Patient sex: M
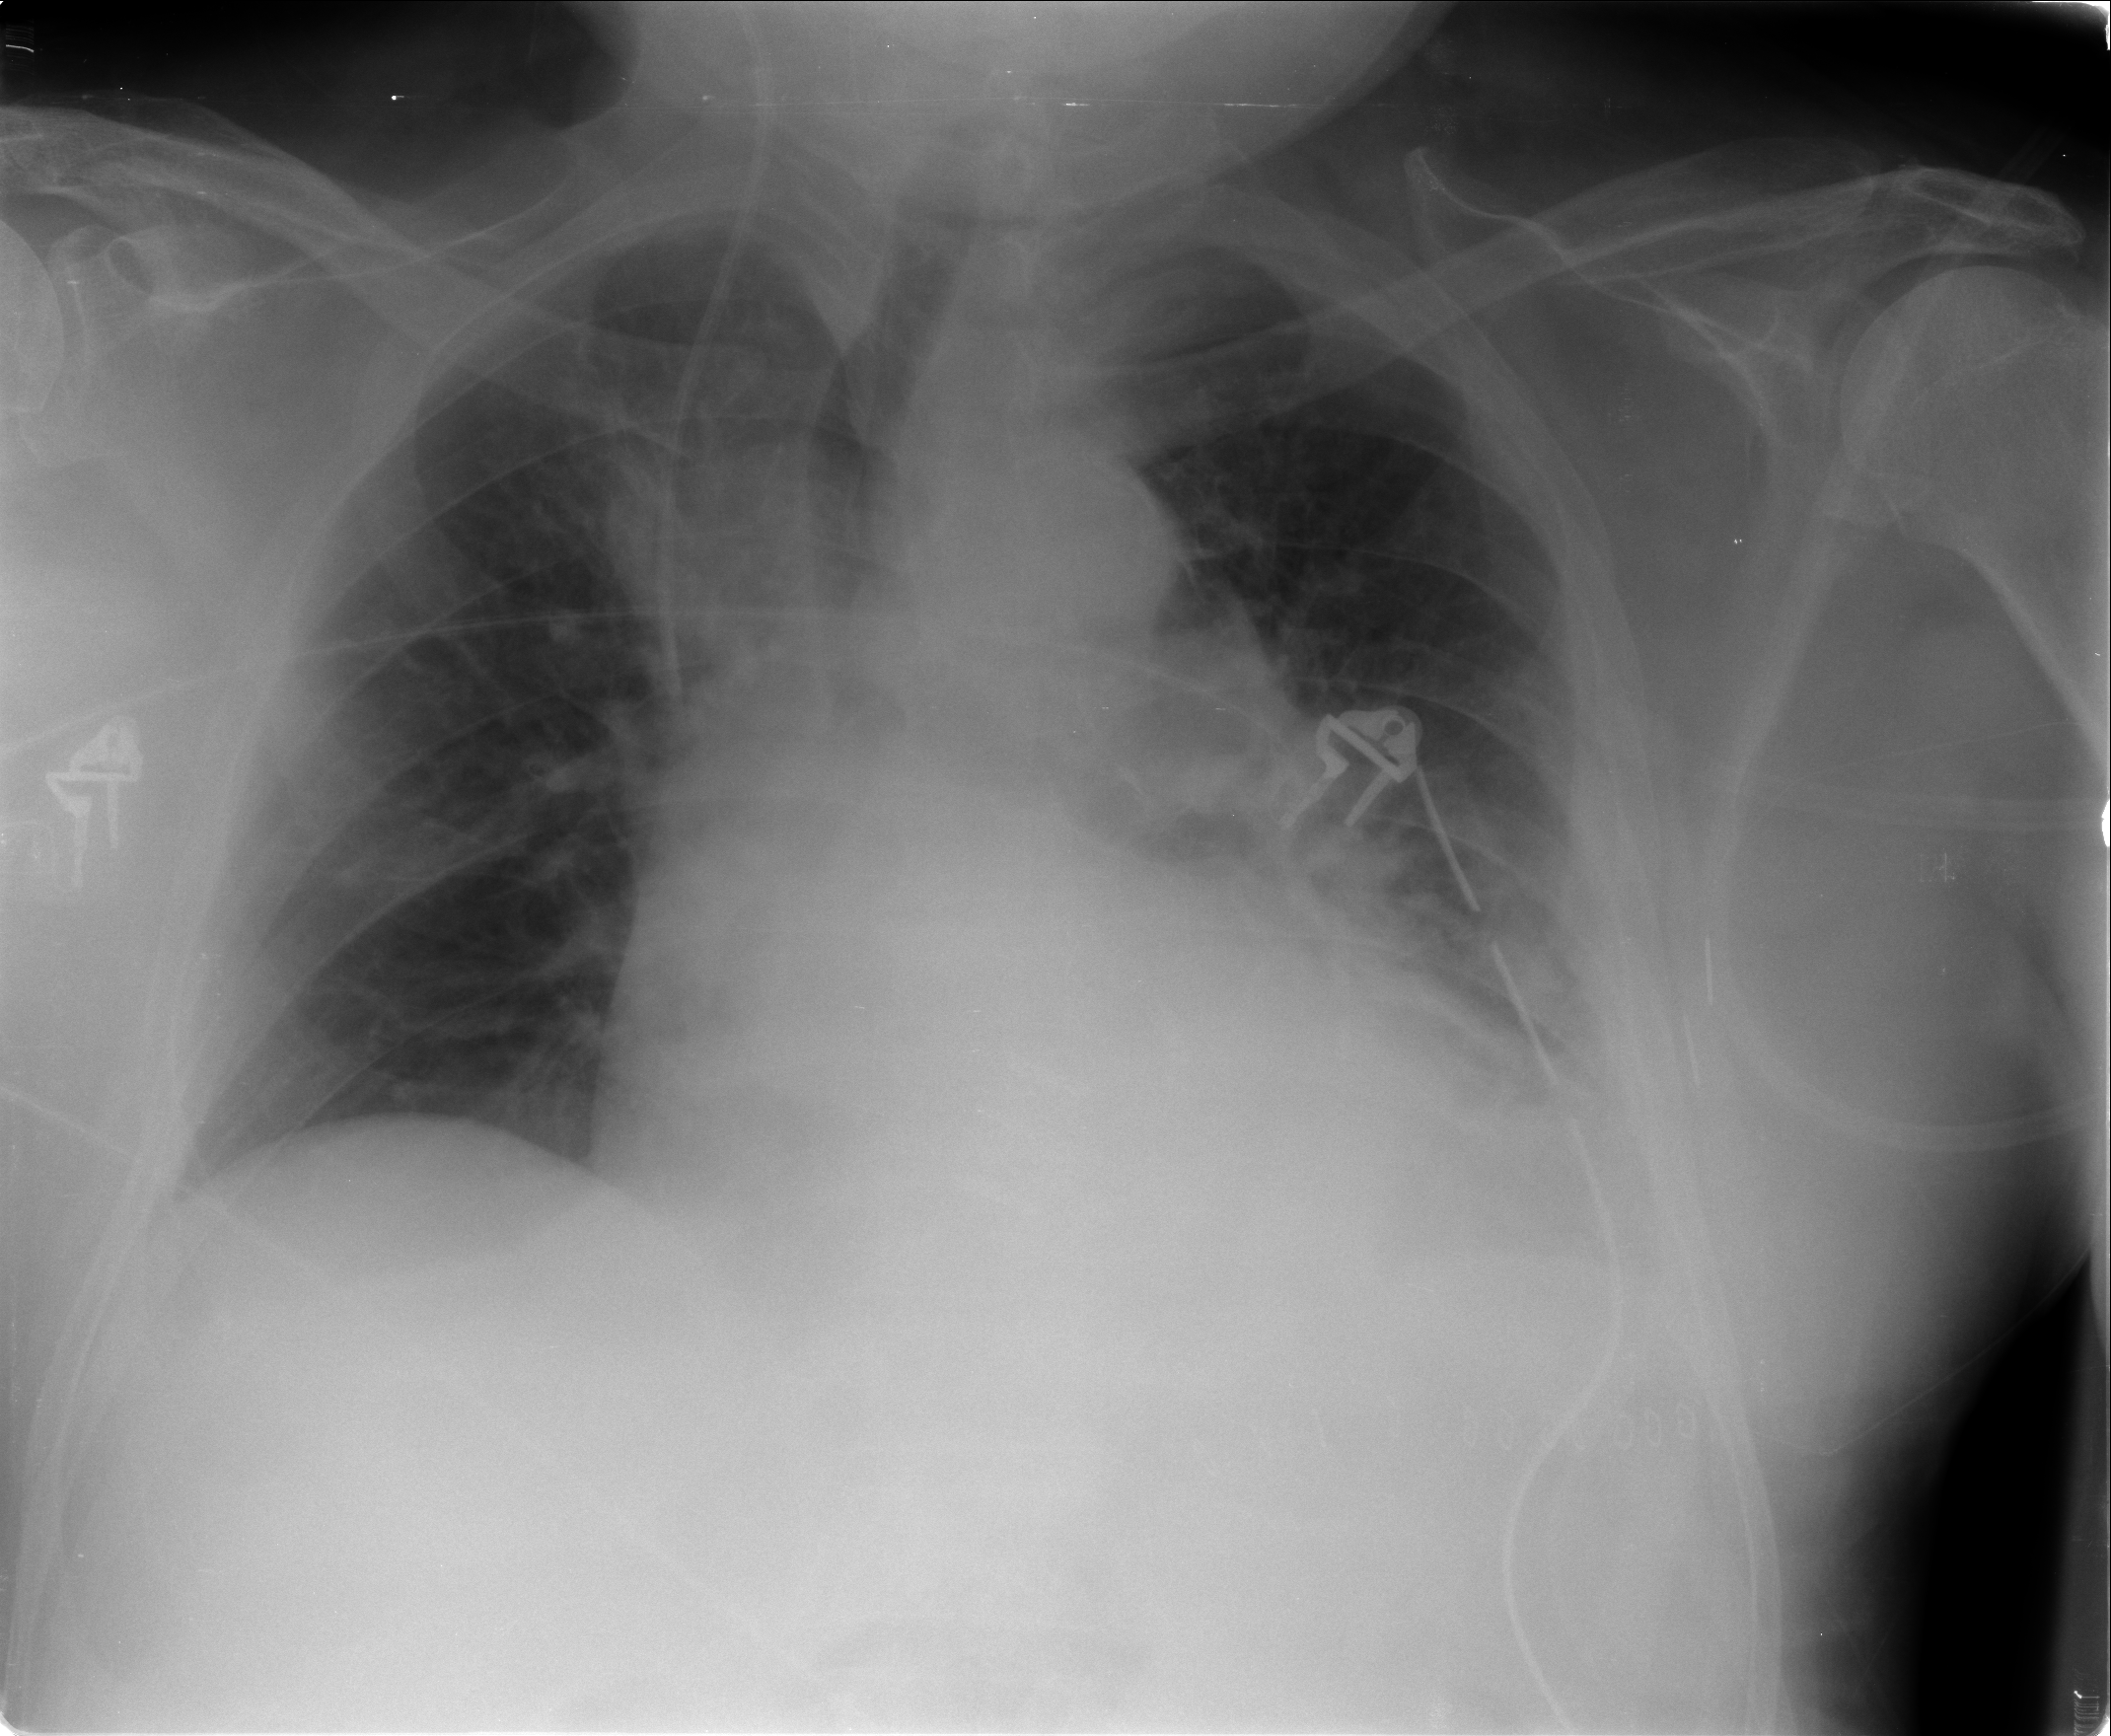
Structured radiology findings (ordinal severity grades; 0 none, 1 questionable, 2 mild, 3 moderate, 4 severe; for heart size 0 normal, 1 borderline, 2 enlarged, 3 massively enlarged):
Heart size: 2
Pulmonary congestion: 0
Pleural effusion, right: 0
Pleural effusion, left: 1
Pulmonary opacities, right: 0
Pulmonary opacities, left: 0
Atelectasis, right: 2
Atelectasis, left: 2